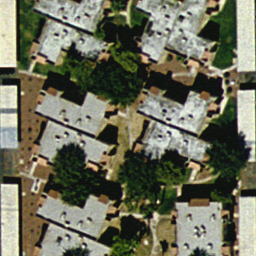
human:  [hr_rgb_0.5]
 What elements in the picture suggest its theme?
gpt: dense residential